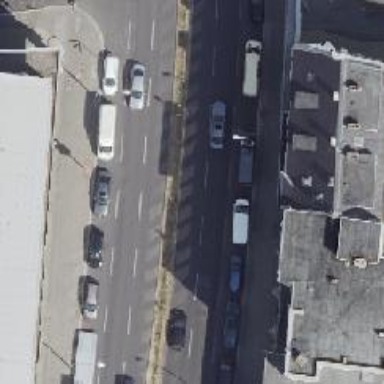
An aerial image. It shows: Primary highway with asphalt surface. It is dual carriageway with parallel on-street parking available on the right lane.